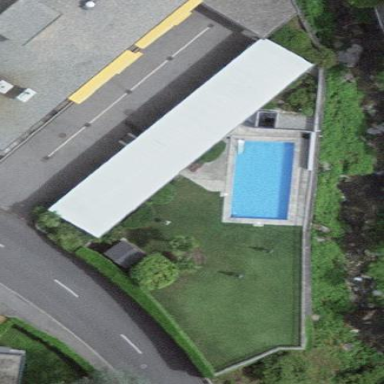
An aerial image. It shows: Carport building with flat roof.